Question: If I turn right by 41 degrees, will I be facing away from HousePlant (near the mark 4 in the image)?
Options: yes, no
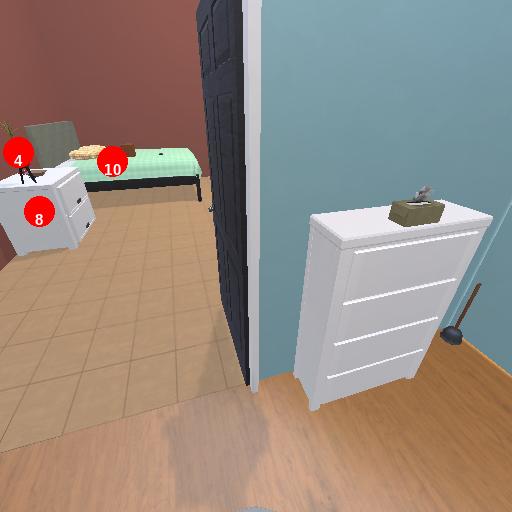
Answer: yes